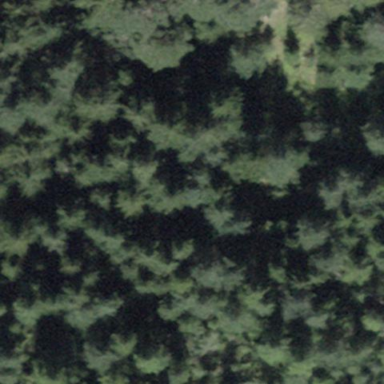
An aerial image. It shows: Forest with mixture of leaf types and cycles.